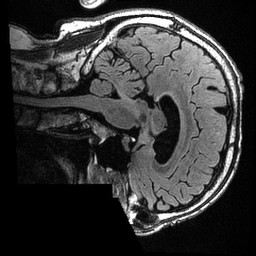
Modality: T2w
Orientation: sagittal
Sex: male
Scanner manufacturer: ge
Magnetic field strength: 3 T
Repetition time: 6 s
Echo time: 0.1275 s